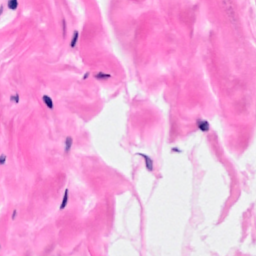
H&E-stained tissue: Breast